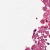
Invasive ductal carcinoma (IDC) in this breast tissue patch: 0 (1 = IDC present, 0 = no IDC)